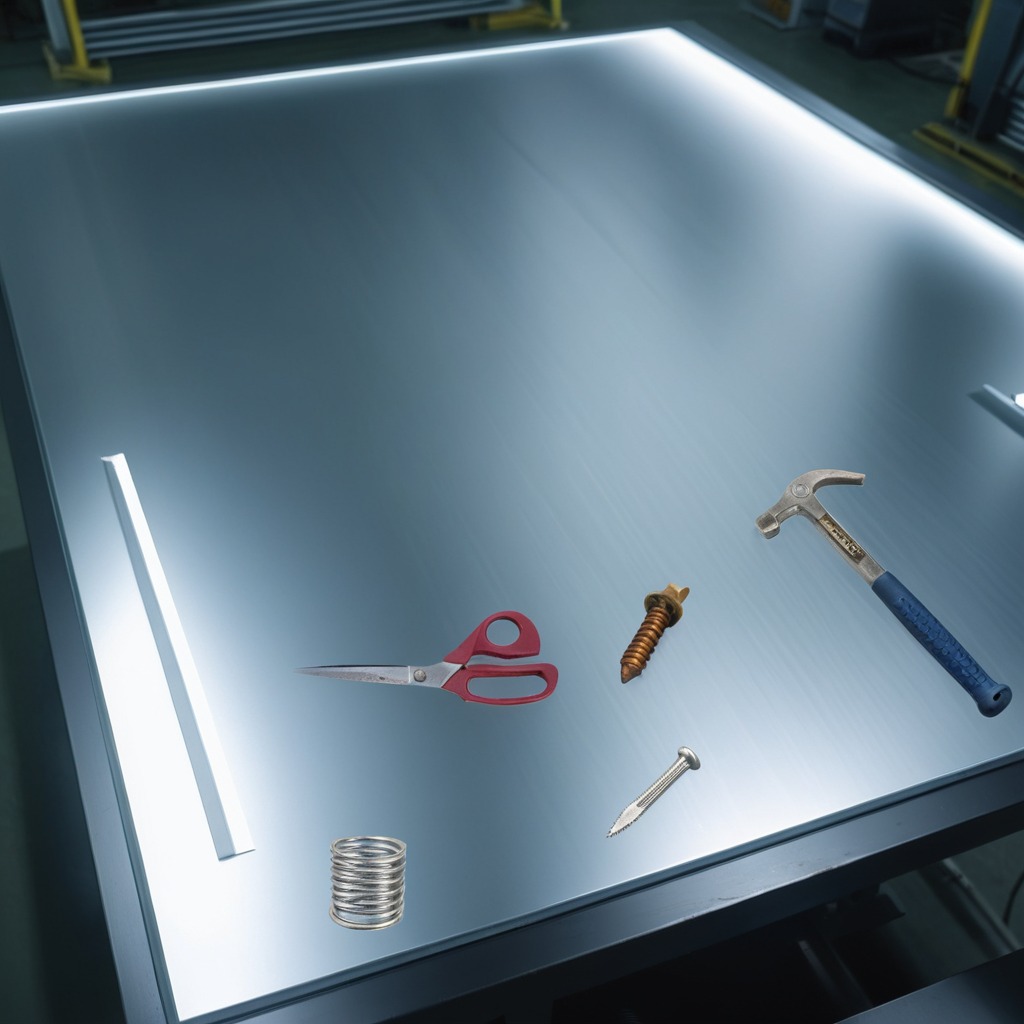
A metal machine screw, an iron nail, a hammer, a coiled metal spring, and a pair of scissors are lying on the metal table in a machine shop under fluorescent lights.